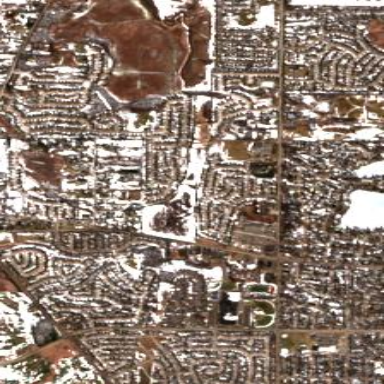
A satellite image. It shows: Single-family residential area within subdivision.